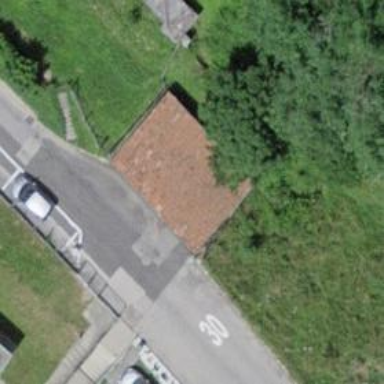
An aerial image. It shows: Historic lavoir.